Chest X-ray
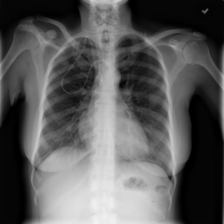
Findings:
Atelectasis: negative
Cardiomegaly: negative
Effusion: negative
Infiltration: negative
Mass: negative
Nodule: negative
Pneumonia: negative
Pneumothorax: negative
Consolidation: negative
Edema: negative
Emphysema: negative
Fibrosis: negative
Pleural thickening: negative
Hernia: negative